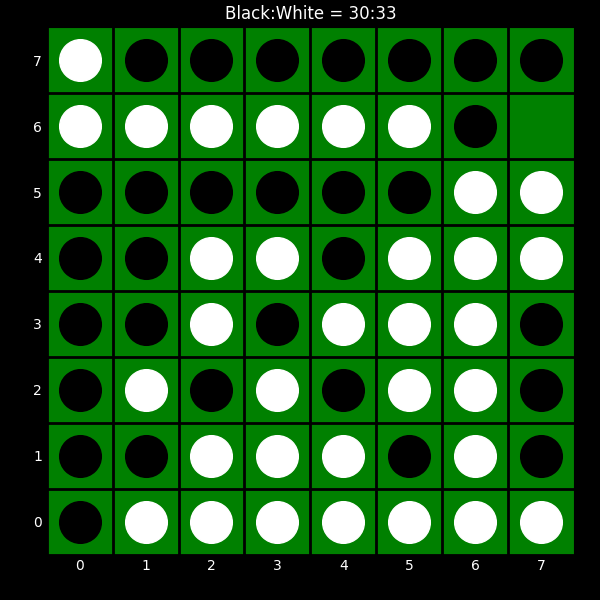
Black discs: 30
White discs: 33